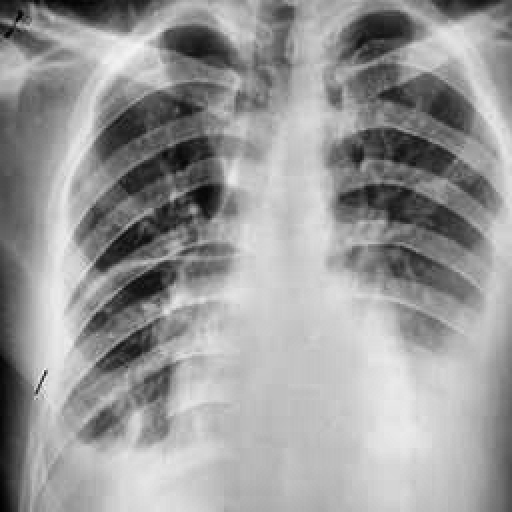
Finding: TUBERCULOSIS